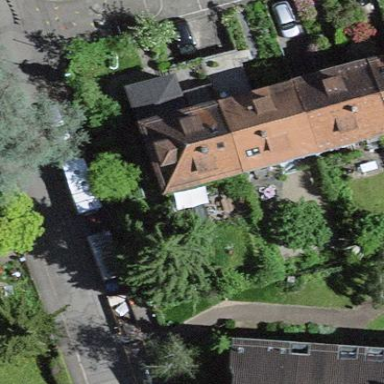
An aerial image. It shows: Terrace building.